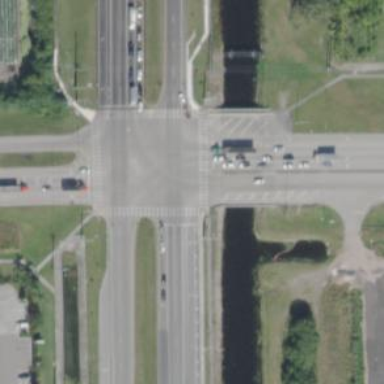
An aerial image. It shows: Uncontrolled crossing along footway.